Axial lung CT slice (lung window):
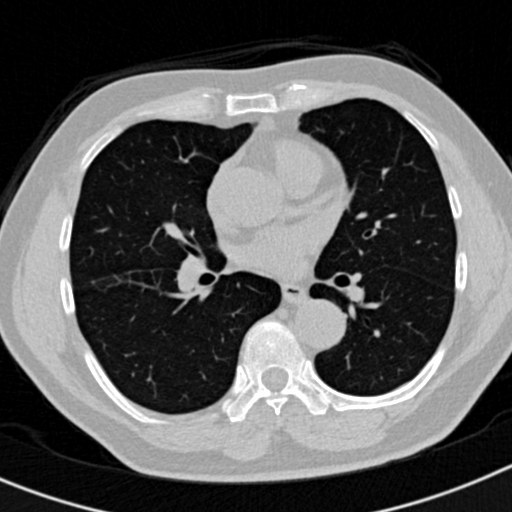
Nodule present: no